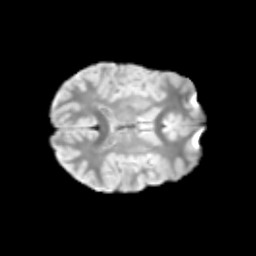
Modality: T2w
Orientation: axial
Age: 11
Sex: male
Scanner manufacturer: siemens
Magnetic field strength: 3 T
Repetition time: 3.8 s
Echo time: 0.07 s